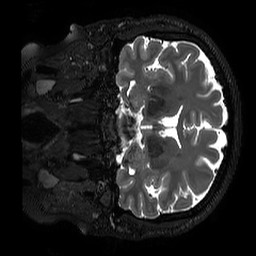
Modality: T2w
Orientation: coronal
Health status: ill
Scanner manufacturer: philips
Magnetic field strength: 3 T
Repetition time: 2.5 s
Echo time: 0.331 s